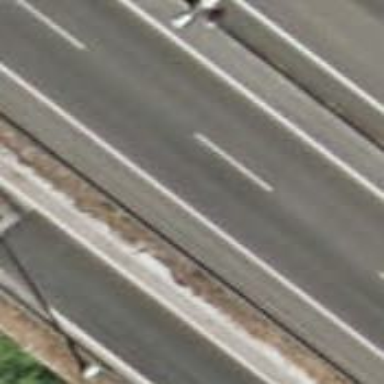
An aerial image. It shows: Asphalt trunk highway.